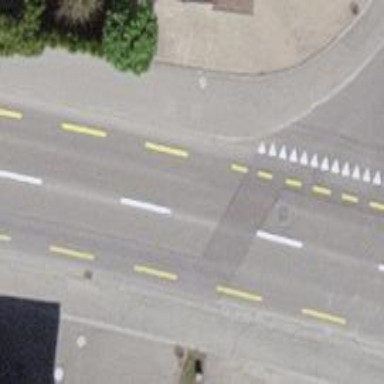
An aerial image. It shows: Secondary road with asphalt surface and designated cycle lane.